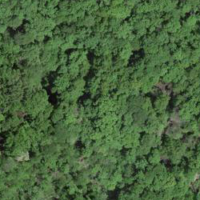
EUNIS habitat code: 45
Species observed at this site:
Daphne laureola